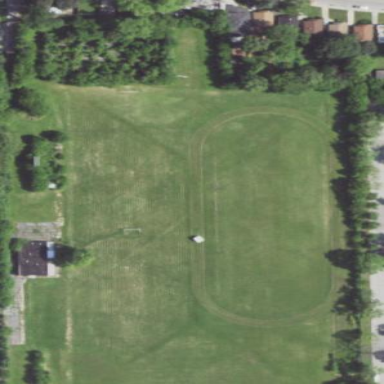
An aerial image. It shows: Recreation ground.